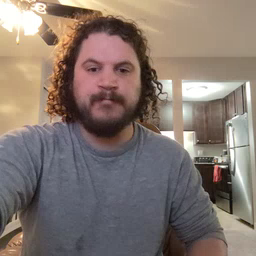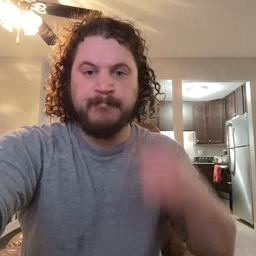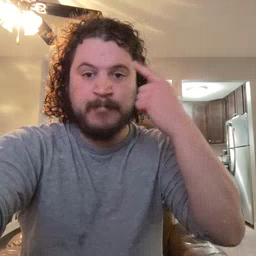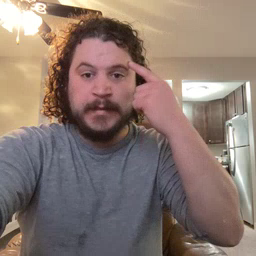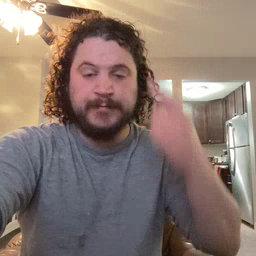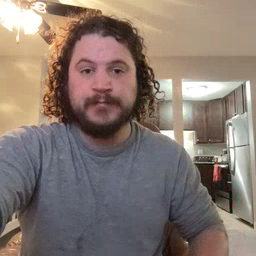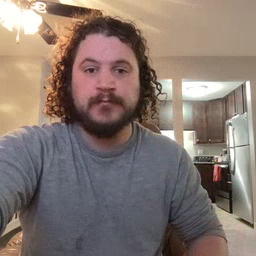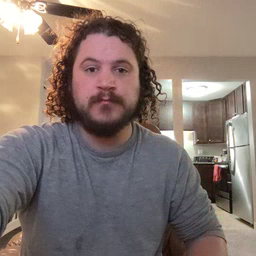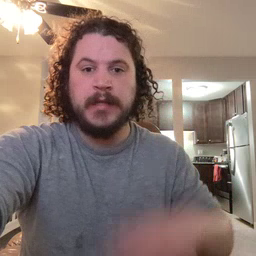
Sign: penny